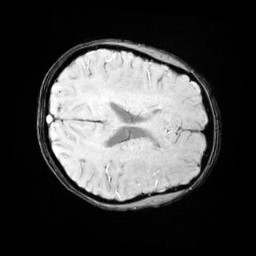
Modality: SWI
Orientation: axial
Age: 11
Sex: male
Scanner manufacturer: siemens
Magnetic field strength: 3 T
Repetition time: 0.027 s
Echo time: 0.02 s